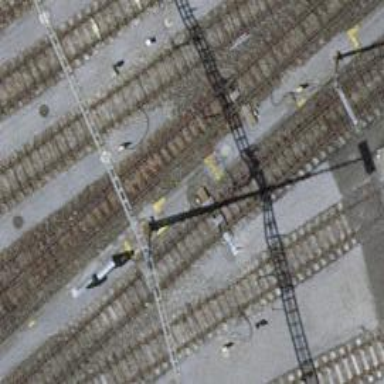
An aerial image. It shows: Railway switch.